Interaction volume radius: 5 \u00c5
Interaction volume height: 40 \u00c5
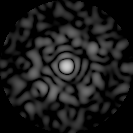
Disorder parameter: 0.869